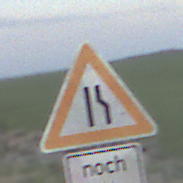
Verkehrszeichen: EinseitigVerengteFahrbahnRechts
Zusatzzeichen unten: LaengeEinerStrecke4
Umgebung: Outdoor, Nature
Tageszeit: SunriseSunset
Wetter: PartlyCloudy
Licht: Natural
Jahreszeit: NotSpecified
Kontrast: LowContrast